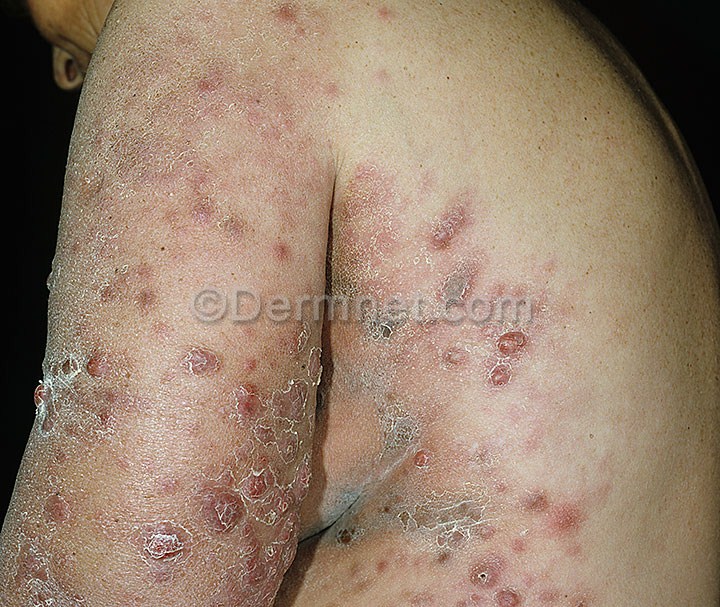
Disease: Actinic Keratosis Basal Cell Carcinoma and other Malignant Lesions